Question: I have a fixed div box on the right, and I want to make it so that as the page scrolls, the content in the box changes according to the content on the left that corresponds to it using I need some help because I don't know how to do this using jQuery.
Here is an example animation of what I mean:

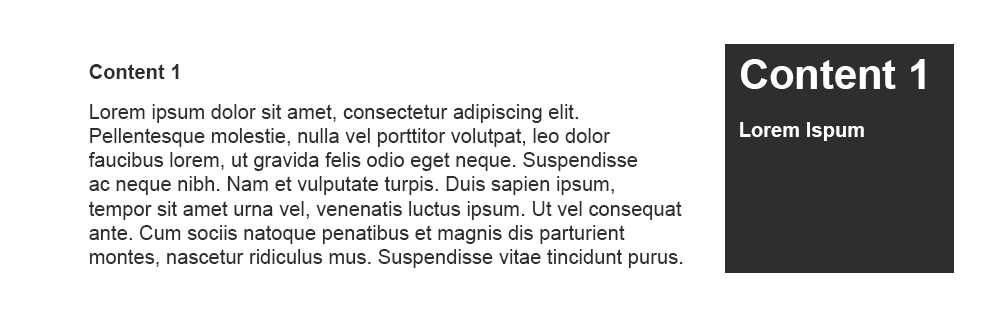
Answer: This question shows by the way of effort, but just to get you , you could use <URL> and then hide any links without the 'active' class.
If this doesn't meet your needs, please use this as a starting point to ask a more focused question in the future.
# Demo in Fiddle
1. First, setup all of your section headers as list items like this: <div id="sidebar">
<ul class="nav">
<li><a href="#Content1">Content 1</a></li>
<li><a href="#Content2">Content 2</a></li>
<li><a href="#Content3">Content 3</a></li>
</ul>
Lorem Ipsum
</div>
2. Then add scrollspy to the page, targeting the #sidebar you just created $('body').scrollspy({ target: '#sidebar' })
3. Then style all lis as hidden, but override the active one to make it visible: #sidebar li { display: none; }
#sidebar li.active { display: block; }
### Screenshot:
<URL>